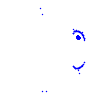
Particle: electron